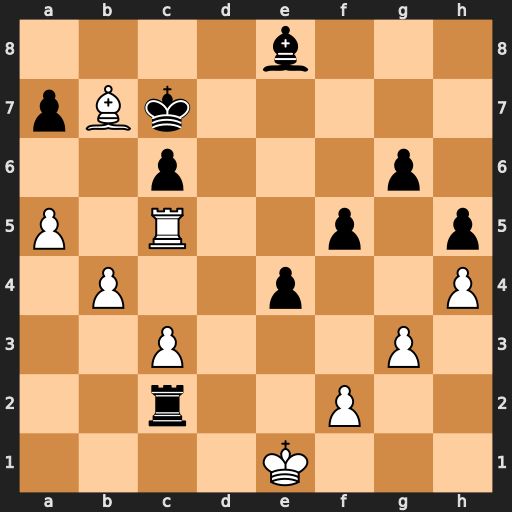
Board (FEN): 4b3/pBk5/2p3p1/P1R2p1p/1P2p2P/2P3P1/2r2P2/4K3
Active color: w
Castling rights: -
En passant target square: -
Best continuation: Bxc6 Bxc6 b5 Kd6 Rxc6+